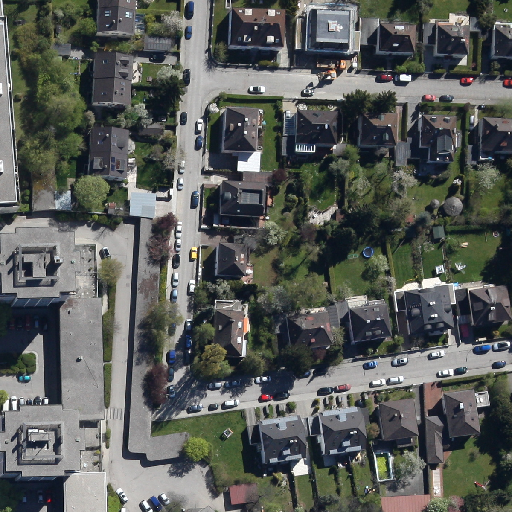
Referring expression: car driving on the road